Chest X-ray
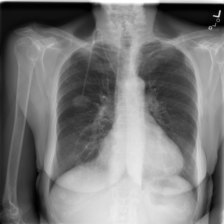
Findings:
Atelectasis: negative
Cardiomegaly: negative
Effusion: negative
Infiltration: negative
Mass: negative
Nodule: negative
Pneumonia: negative
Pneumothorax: negative
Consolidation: negative
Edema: negative
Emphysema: negative
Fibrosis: positive
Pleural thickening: negative
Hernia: negative